Question: I have 3 columns
ORDER, ID and E Yes/NO
In Column C order
In Column D ID
In Column E Yes/No
For example for 'ID = 144'. I need count to how many order it was given to 144.
so looking at sample table below 144 was given 1 order which was 821 and column is Yes for 144 and when Order = 821.
Another example 'ID=162.'
was given 2 order , '861' and '992'. so his total order count is '2' and # of Yes count is 1 because row 13 is No.
I am really stuck on this complex logic.
Any feedback would be appreciated.

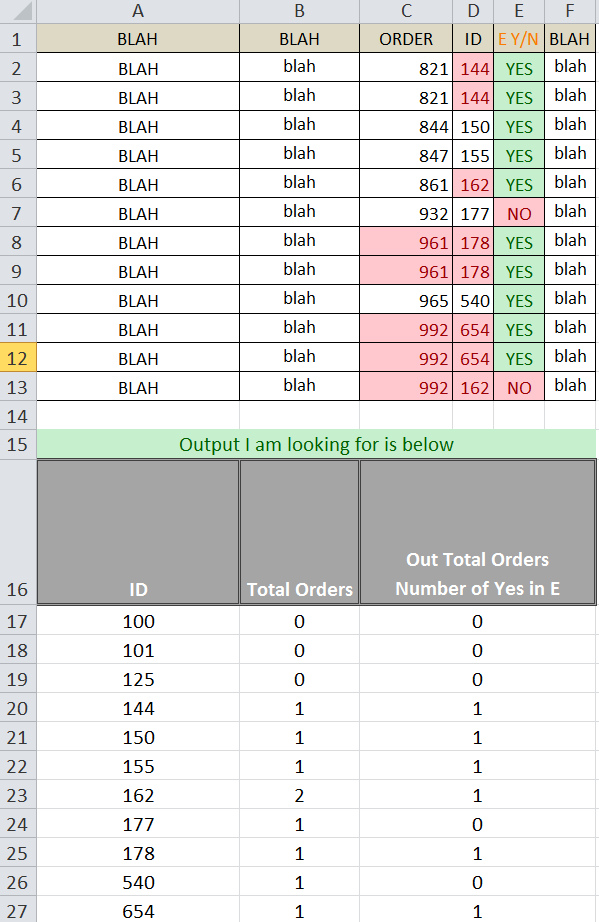
Answer: Given the layout shown, try these in 'B17' and 'C17' respectively, then fill down:
'''
=SUM(IF(FREQUENCY(IF(MMULT(-(D$2:D$13=A17),1),C$2:C$13),C$2:C$13),1))
=SUM(IF(FREQUENCY(IF(MMULT((D$2:D$13=A17)*(E$2:E$13="YES"),1),C$2:C$13),C$2:C$13),1))
'''